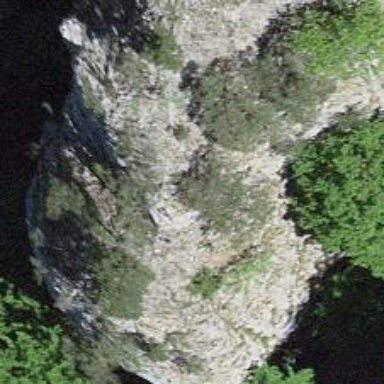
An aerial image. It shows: Cliff in nature.